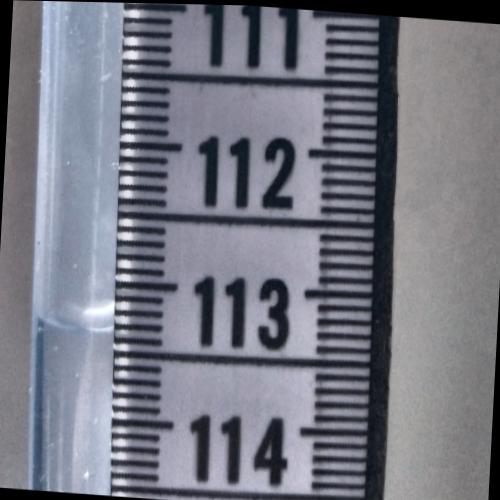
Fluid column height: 113.3 cm